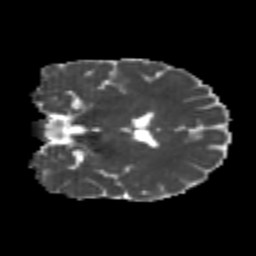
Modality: MD
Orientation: coronal
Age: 22
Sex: male
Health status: healthy
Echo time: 0.074 s